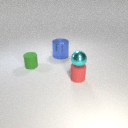
small green rubber cylinder behind small red rubber cylinder